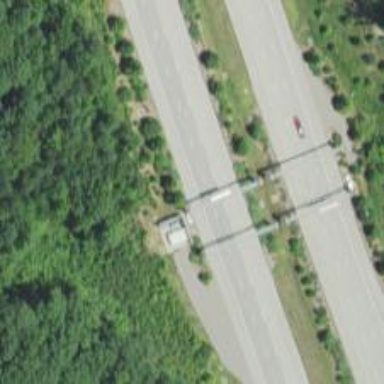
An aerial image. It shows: Toll gantry on the road.